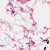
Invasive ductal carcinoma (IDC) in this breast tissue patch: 0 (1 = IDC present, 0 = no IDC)